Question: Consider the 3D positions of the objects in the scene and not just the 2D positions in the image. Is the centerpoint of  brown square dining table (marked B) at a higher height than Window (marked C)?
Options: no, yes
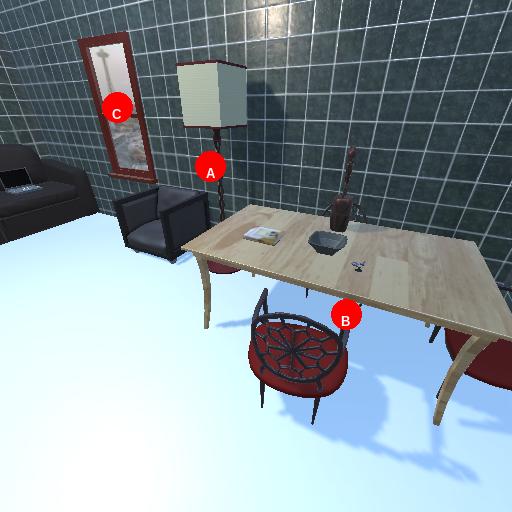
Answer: no